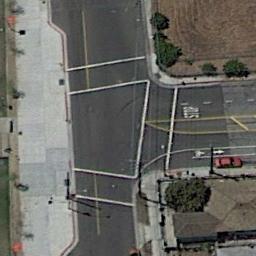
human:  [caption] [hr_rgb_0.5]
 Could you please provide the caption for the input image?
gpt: There is a moving vehicle on the road at the intersection, And there is a large area of ​​farmland around the intersection .

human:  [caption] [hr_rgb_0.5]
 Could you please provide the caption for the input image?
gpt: There are some big trees above the intersection .

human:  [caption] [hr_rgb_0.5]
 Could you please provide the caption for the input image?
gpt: There are many trees near the intersection .

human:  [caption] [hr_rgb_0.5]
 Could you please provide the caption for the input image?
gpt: An intersection with sparse traffic is between some clearings .

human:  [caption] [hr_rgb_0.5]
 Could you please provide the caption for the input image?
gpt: An intersection beside a brown bare land .